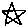
Label: star